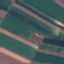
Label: AnnualCrop